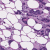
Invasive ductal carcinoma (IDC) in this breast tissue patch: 1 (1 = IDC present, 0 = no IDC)